Interaction volume radius: 5 \u00c5
Interaction volume height: 20 \u00c5
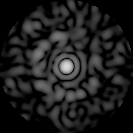
Disorder parameter: 0.8247